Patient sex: F
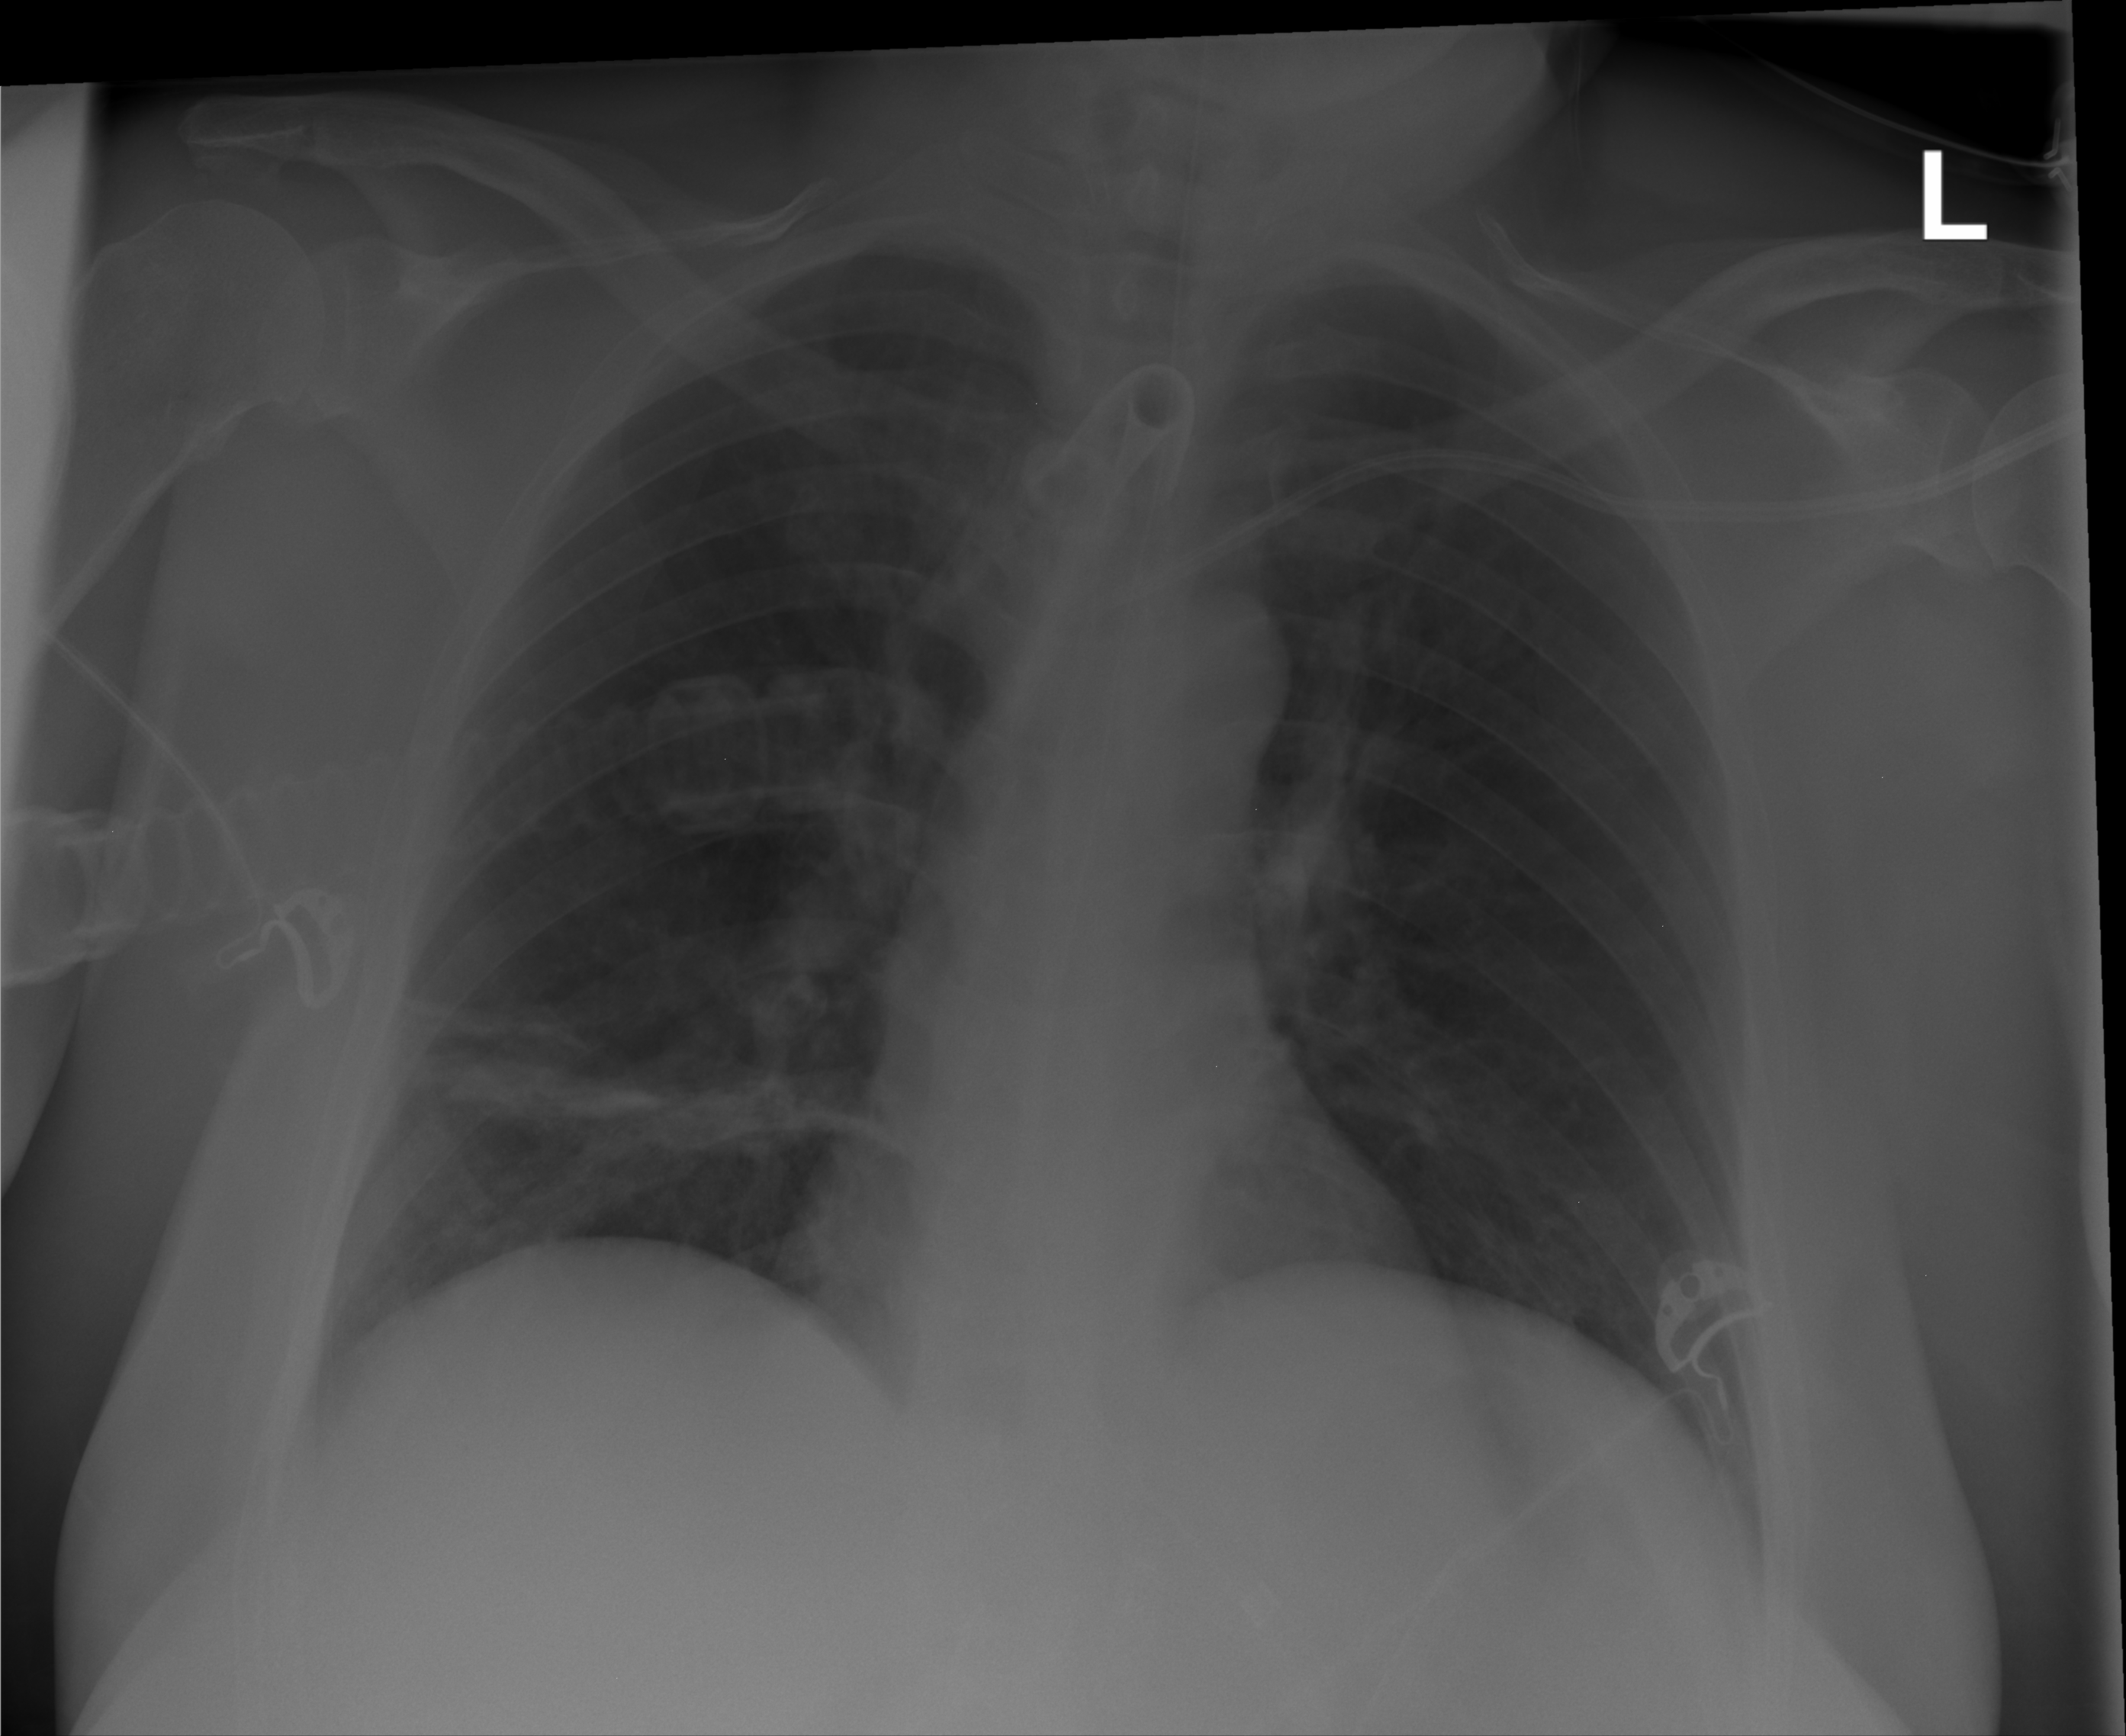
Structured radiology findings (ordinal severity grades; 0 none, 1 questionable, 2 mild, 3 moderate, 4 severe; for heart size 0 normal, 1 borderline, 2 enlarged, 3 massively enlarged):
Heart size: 0
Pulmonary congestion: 0
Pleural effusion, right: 0
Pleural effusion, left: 0
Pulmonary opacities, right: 1
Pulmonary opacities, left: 0
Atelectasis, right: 1
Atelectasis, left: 0